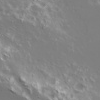
Atmospheric dust classification: not_dusty